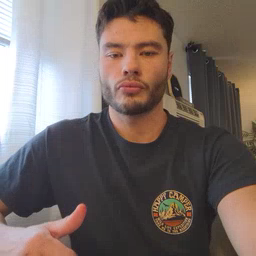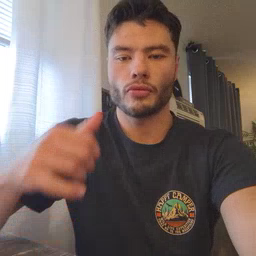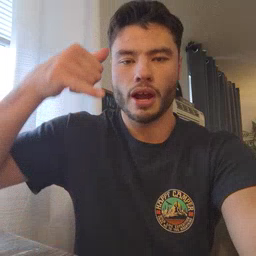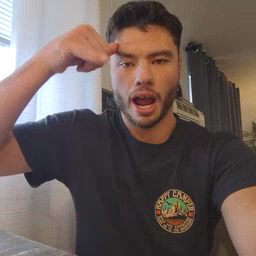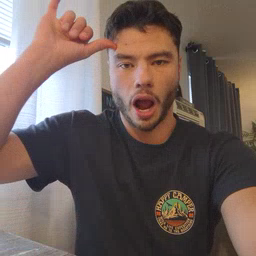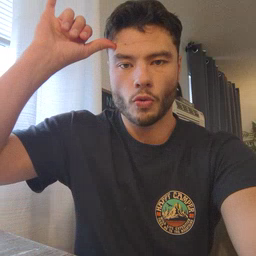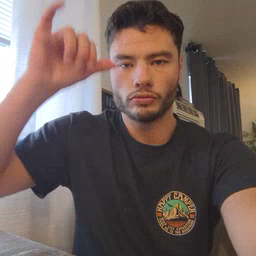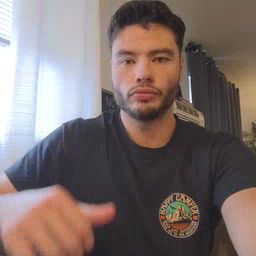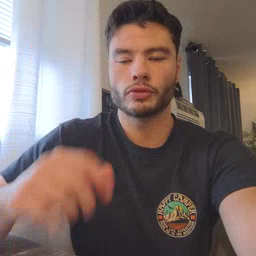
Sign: cow